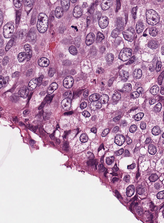
Tumor epithelial tissue: yes
Tumor-associated stroma tissue: no
Normal tissue: no